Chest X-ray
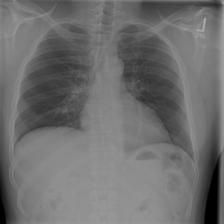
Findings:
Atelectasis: negative
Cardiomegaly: negative
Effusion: negative
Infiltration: negative
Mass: negative
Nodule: negative
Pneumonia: negative
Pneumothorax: negative
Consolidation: negative
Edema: negative
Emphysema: negative
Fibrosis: negative
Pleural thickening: negative
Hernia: negative